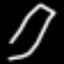
Label: pencil